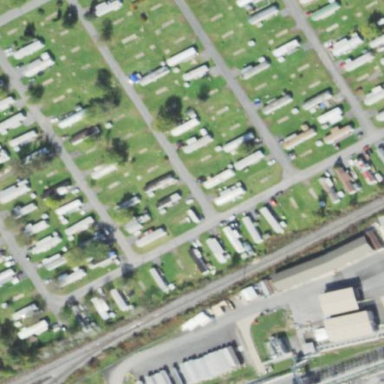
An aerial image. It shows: Residential area with mobile homes.